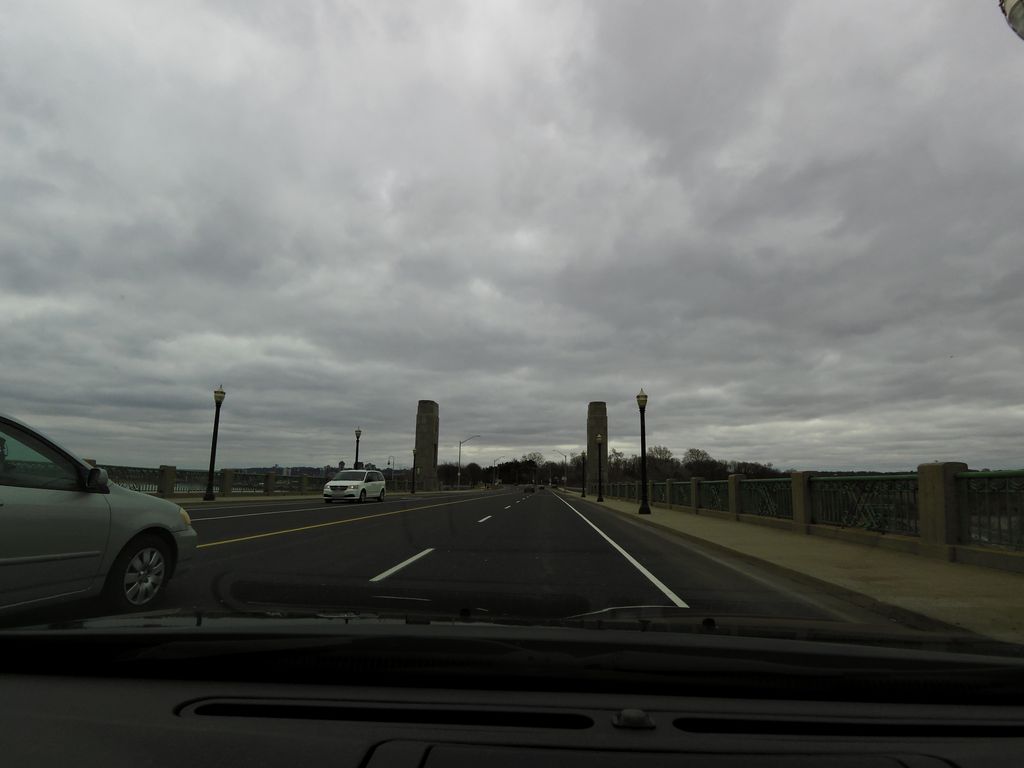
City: hamilton